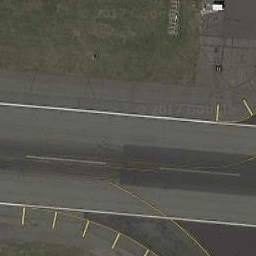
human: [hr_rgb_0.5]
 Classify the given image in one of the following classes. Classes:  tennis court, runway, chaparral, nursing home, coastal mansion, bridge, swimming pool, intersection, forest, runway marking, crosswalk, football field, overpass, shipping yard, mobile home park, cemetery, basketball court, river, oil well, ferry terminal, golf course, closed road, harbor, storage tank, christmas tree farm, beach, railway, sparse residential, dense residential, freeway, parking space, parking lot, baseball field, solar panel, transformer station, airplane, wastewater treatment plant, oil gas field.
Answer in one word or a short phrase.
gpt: runway